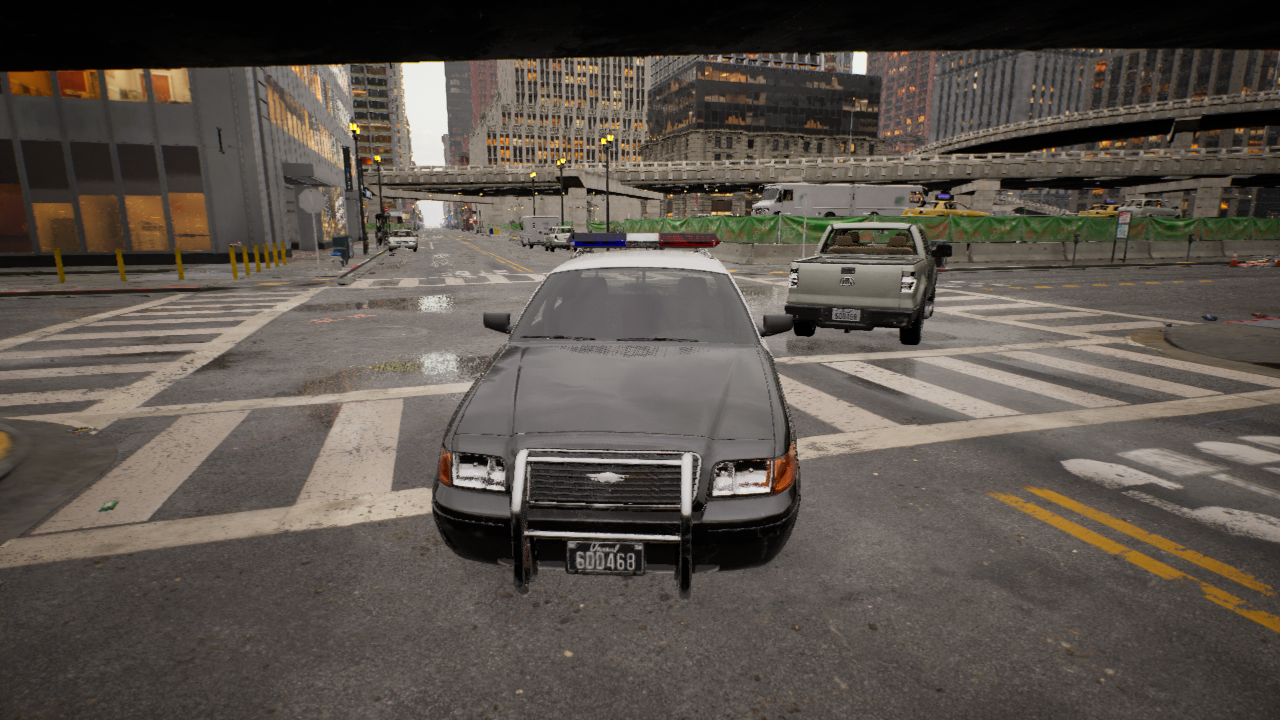
Venue: intersection
Lighting: golden hour
Vehicle rig: sedan